Interaction volume radius: 5 \u00c5
Interaction volume height: 10 \u00c5
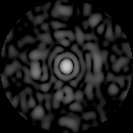
Disorder parameter: 0.8394